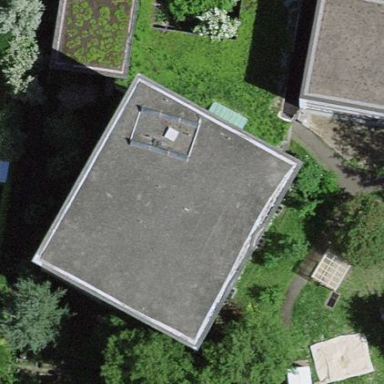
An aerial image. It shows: School building.